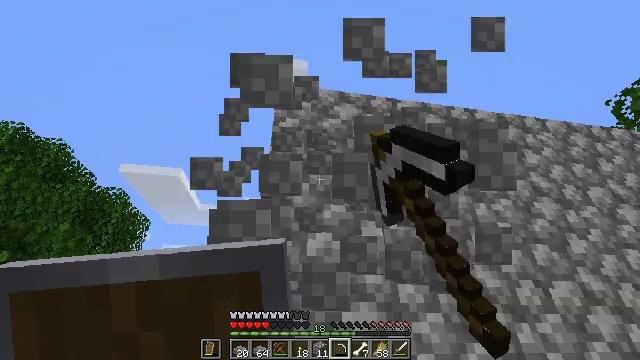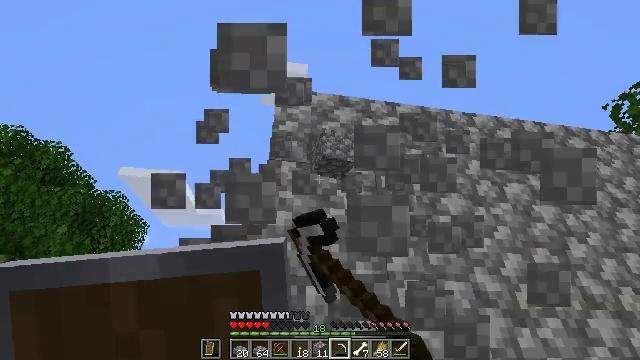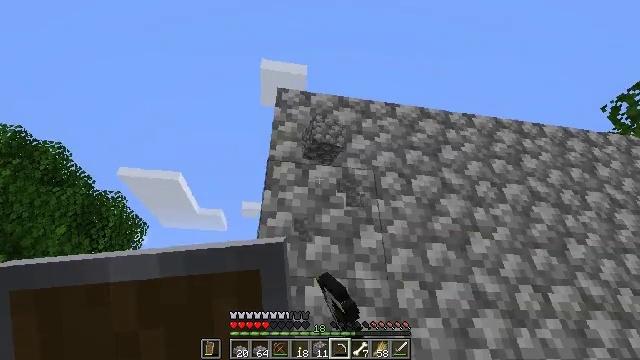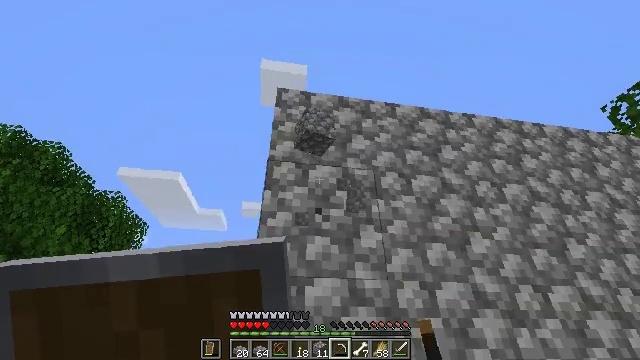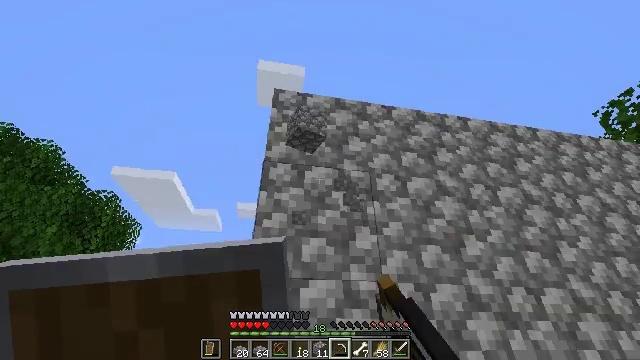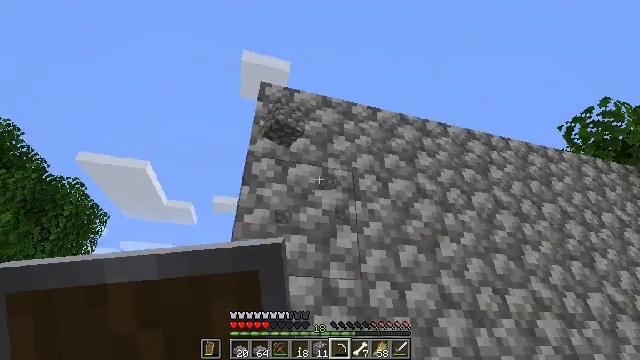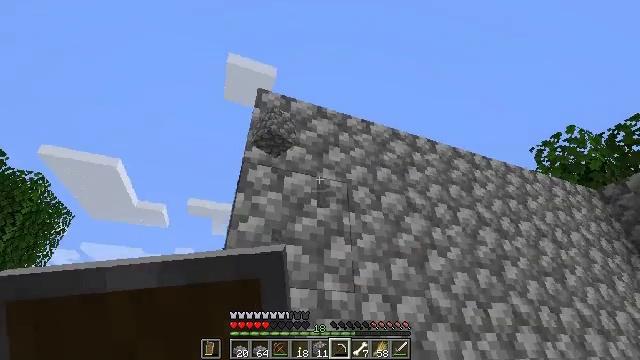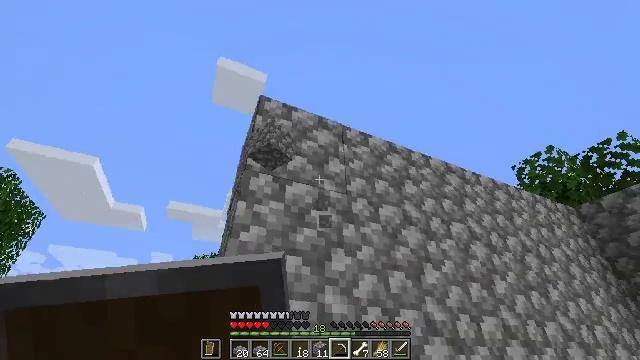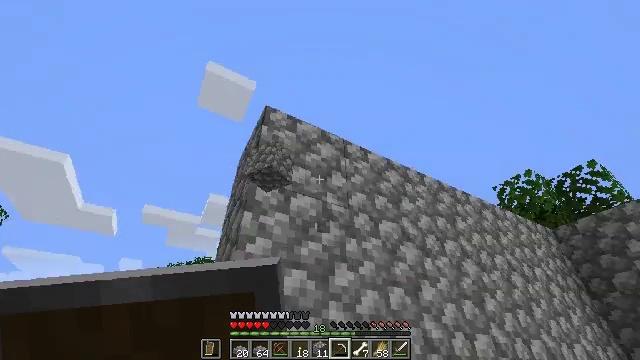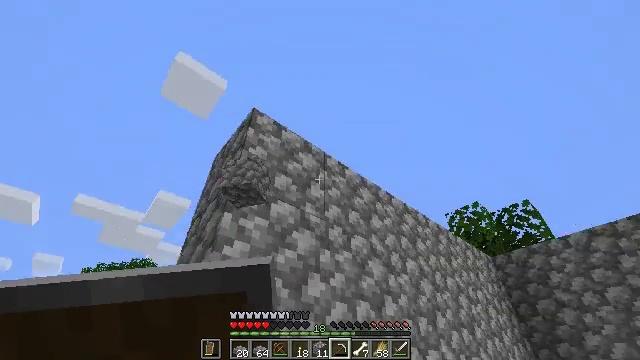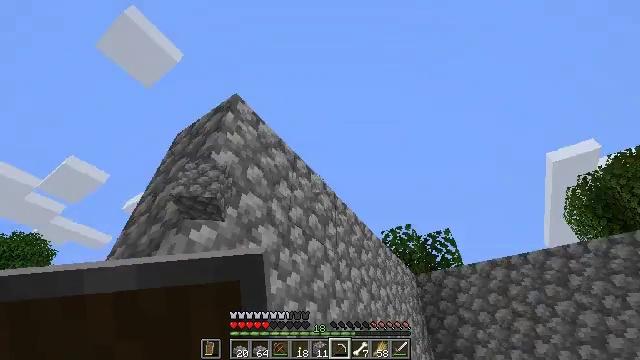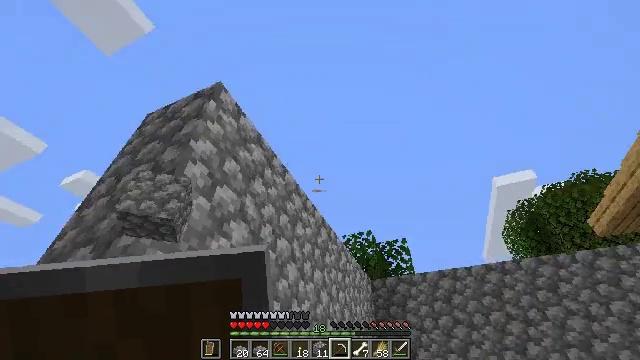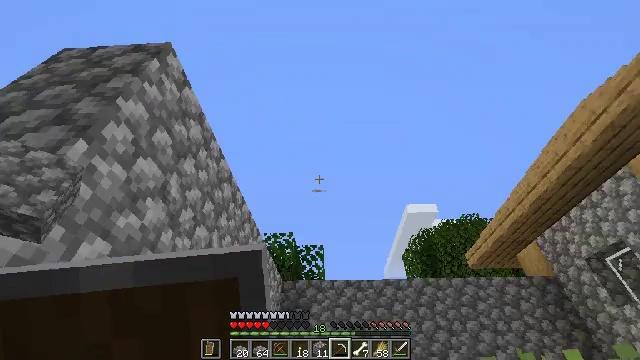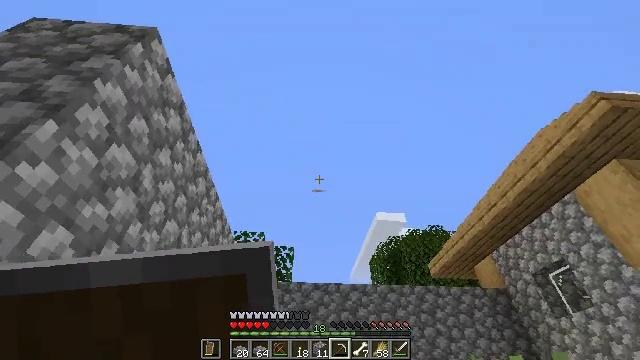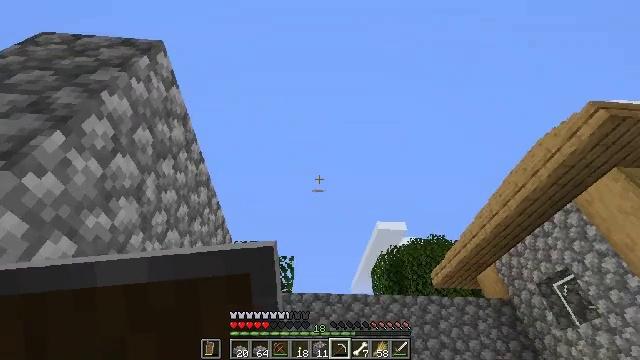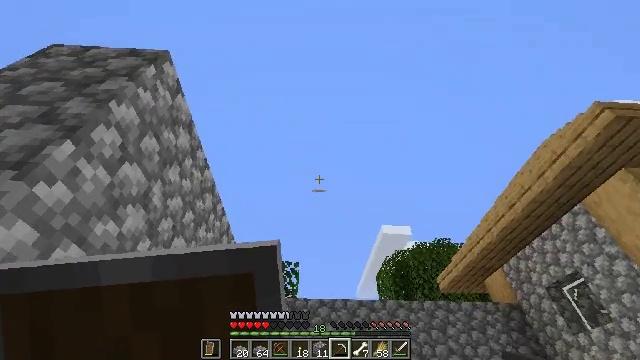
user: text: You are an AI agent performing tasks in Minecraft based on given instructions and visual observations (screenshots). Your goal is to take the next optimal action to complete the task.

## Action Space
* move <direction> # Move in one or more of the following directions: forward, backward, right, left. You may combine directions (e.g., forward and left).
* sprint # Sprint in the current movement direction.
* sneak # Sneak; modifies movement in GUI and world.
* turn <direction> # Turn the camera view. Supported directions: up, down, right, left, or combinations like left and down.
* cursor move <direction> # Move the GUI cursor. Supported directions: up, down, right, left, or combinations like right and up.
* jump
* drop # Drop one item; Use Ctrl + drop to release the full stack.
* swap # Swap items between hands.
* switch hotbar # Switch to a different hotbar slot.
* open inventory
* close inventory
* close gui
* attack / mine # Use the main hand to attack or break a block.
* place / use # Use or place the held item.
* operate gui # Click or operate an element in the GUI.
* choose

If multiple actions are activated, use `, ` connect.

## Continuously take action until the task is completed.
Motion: motion action
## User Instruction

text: Use two iron ingots to get shears.
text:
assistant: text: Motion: attack / mine
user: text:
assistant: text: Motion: attack / mine
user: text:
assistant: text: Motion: attack / mine
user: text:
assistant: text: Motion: turn right
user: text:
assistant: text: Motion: move left, turn right
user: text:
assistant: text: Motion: move left, turn right and up
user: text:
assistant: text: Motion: move left, turn right and up
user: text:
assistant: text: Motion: move left, turn right and up
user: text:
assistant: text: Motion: move left, turn right and up
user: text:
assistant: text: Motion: move left, turn right
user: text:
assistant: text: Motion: turn right
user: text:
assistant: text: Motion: turn right
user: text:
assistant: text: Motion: turn right
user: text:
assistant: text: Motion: turn up
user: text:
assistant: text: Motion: turn left and up
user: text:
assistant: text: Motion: turn left and down
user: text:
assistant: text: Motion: no_op
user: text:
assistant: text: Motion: turn right
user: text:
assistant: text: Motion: turn right
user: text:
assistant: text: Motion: turn right
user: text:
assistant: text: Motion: turn right and up
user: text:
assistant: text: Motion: turn right and up
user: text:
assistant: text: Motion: turn right and up
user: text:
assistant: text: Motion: turn right and up
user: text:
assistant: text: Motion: turn right and up
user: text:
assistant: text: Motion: turn right and up
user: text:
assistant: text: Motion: turn right
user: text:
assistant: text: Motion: turn right
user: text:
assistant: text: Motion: no_op
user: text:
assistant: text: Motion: no_op